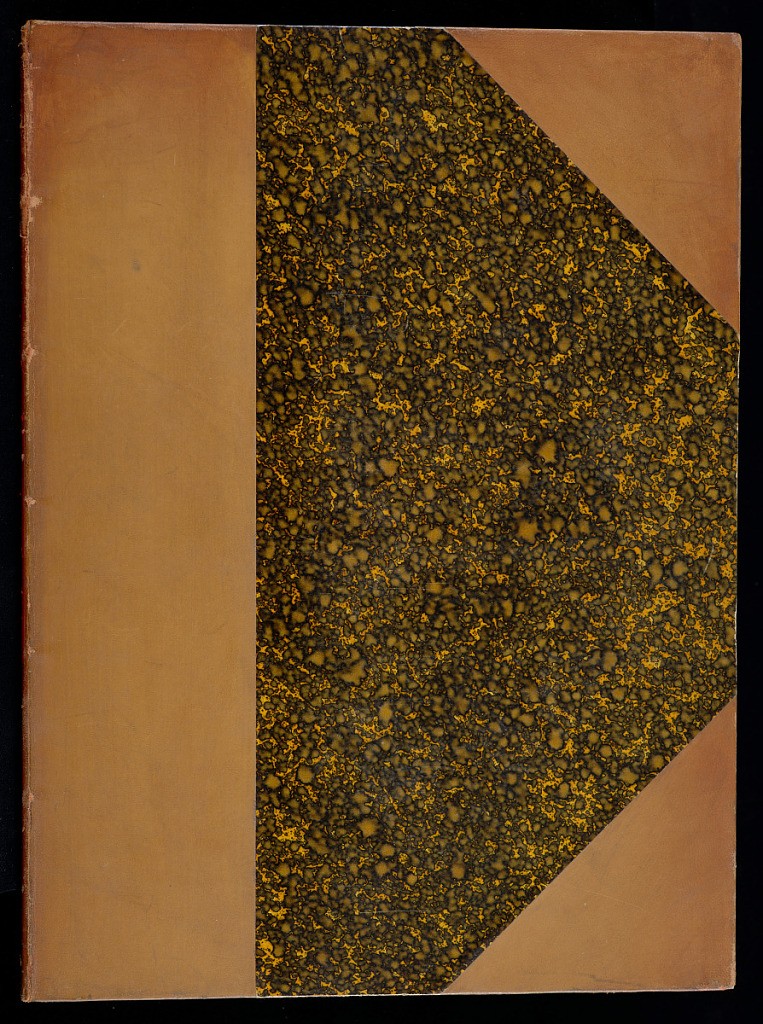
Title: Album of Floral and Foliate Ornament Designs
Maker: Pierre-Philippe Choffard, French, 1730–1809
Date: ca. 1764
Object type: Album
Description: Album of floral and foliate rococo ornament designs in crayon manner printed in red ink. Plates are signed. Three quarter binding with marbled/speckled boards and brown leather spine and corners, with marbled endpapers. Red lettering piece on spine with ‘Choffard' in gold.